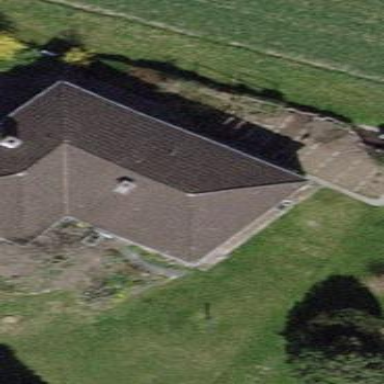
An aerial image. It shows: Simple house.